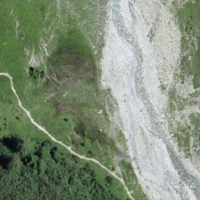
EUNIS habitat code: 26
Species observed at this site:
Equisetum variegatum